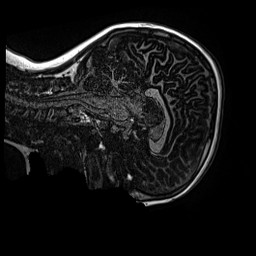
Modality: MP2RAGE
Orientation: sagittal
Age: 9
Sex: female
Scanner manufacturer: siemens
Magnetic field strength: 3 T
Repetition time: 4 s
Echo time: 0.00299 s